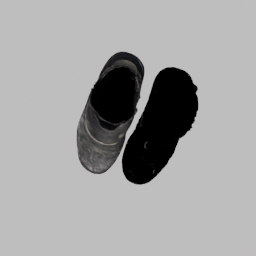
Label: people